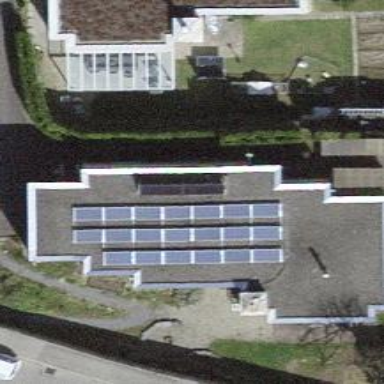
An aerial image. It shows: Solar power generator using photovoltaic panels.